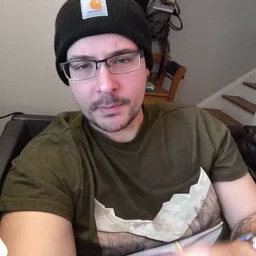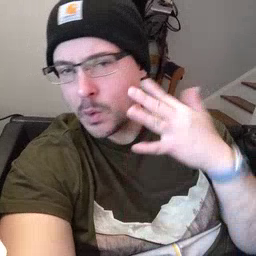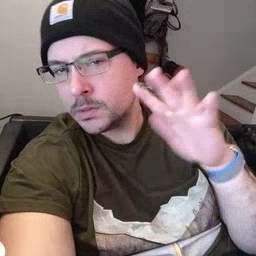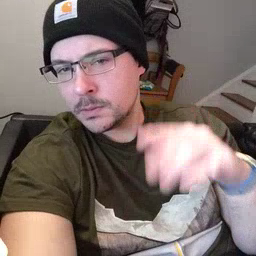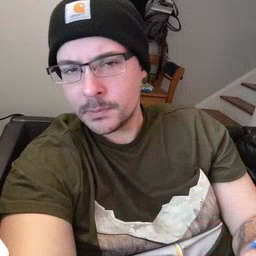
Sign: noisy